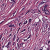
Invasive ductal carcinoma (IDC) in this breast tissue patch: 1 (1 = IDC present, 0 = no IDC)